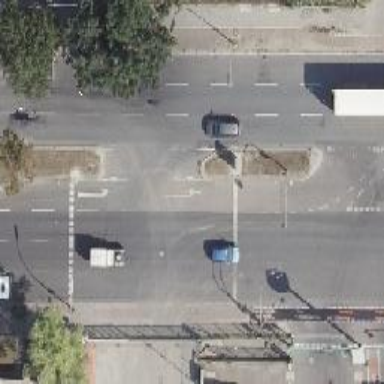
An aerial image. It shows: Road with traffic signals.